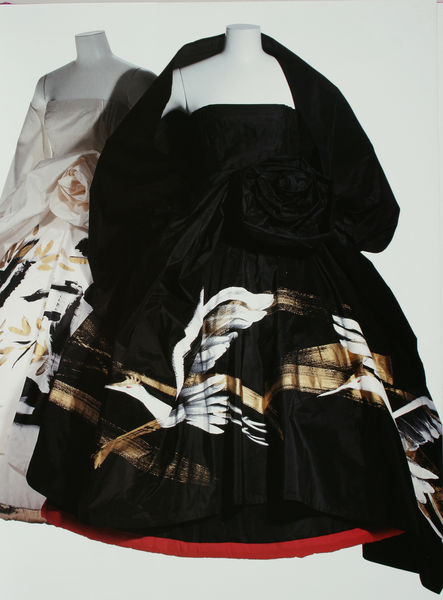
Titel: Kleider
Künstler: Rei Kawakubo
Standort: Kyoto (Japan)
Institution: Kyoto Costume Institute
Schlagwörter: umhang, vogel, weiß, blume, braun, kleid, kleider, schwarz, blüte, rose, rot, tuch, mode, muster, rock, falten, mantel, saum, schulter, seide, schleppe, modell, stola, abendkleid, abendkleider, foto, schulterfrei, motiv, druck, puppen, cape, bedruckt, mannequin, stufenrock, designermode, festkleider, goldbänder, stoffrosen, schlagsahne